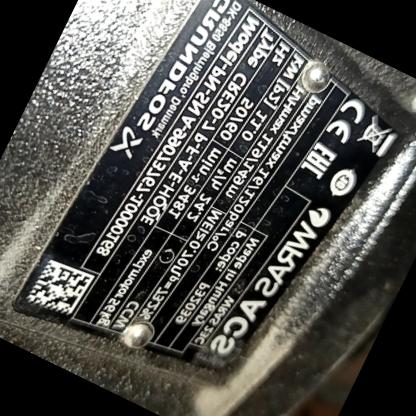
Klasa: tabliczka-znamionowa